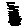
Label: zigzag